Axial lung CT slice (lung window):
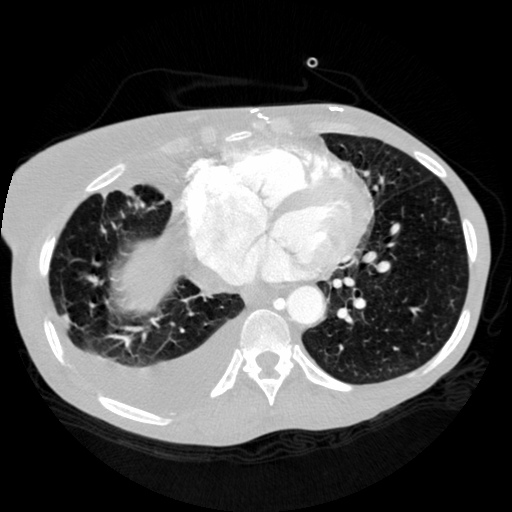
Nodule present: no